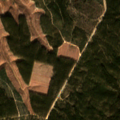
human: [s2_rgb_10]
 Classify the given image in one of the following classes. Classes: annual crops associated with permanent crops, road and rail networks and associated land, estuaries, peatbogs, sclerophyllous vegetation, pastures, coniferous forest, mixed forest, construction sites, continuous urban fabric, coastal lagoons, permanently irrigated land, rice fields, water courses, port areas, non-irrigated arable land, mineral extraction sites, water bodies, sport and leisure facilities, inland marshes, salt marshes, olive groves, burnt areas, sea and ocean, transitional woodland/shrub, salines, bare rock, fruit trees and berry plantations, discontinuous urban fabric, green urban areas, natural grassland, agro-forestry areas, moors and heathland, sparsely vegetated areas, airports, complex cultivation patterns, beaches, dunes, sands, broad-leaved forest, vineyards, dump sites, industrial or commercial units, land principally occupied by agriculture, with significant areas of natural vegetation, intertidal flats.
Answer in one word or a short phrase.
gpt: broad-leaved forest, transitional woodland/shrub